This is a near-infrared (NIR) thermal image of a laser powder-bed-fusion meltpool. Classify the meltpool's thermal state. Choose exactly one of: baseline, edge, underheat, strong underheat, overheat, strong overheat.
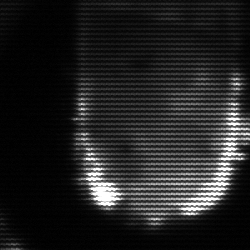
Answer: baseline